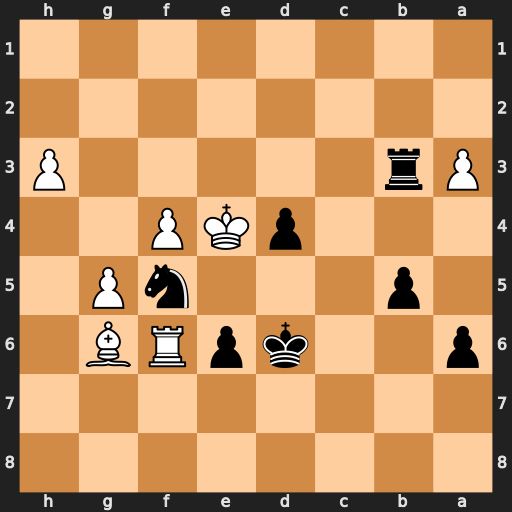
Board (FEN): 8/8/p2kpRB1/1p3nP1/3pKP2/Pr5P/8/8
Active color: b
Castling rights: -
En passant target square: -
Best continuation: Re3#